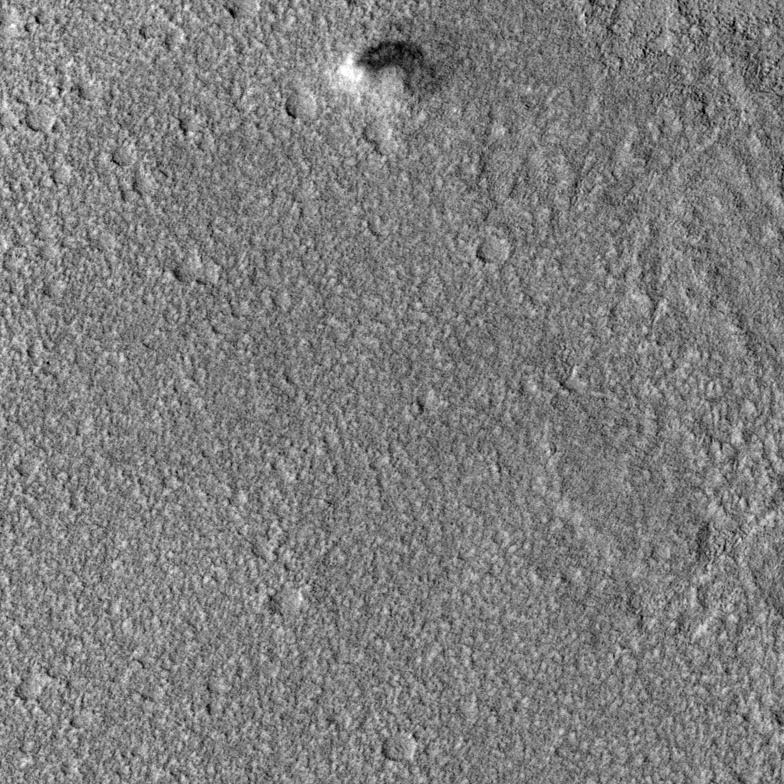
Label: dustdevil